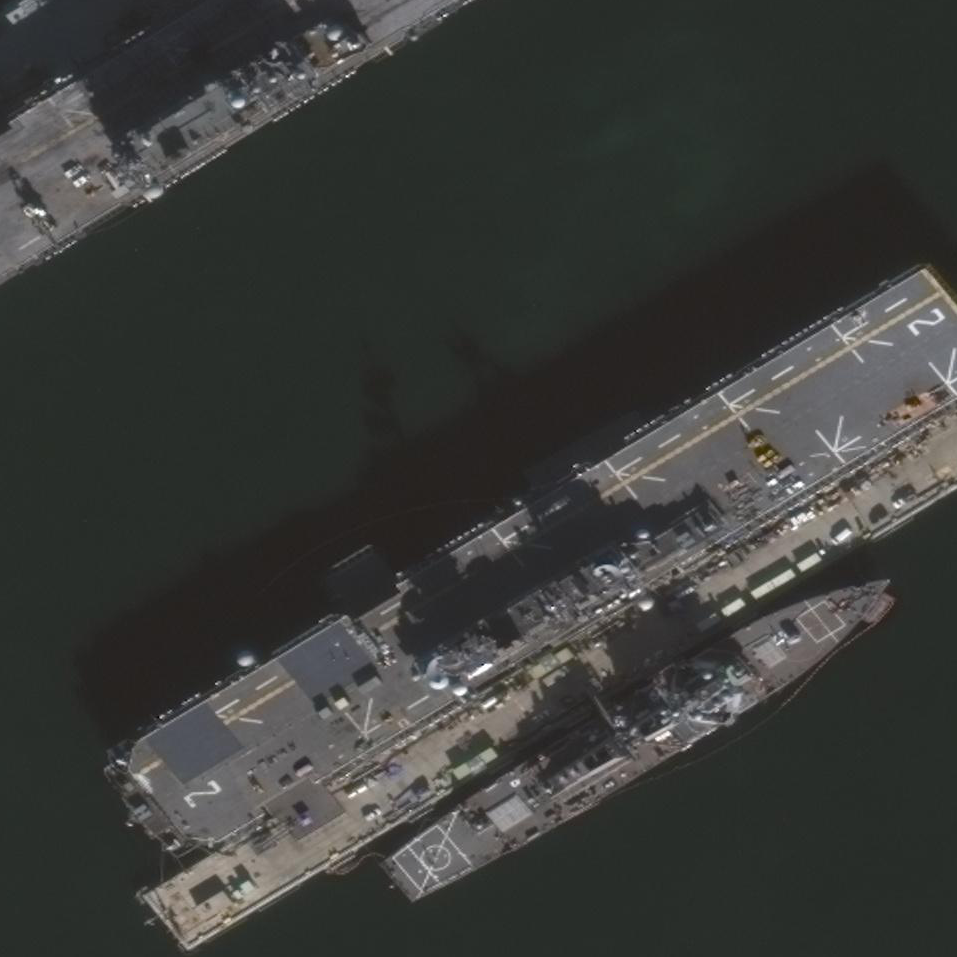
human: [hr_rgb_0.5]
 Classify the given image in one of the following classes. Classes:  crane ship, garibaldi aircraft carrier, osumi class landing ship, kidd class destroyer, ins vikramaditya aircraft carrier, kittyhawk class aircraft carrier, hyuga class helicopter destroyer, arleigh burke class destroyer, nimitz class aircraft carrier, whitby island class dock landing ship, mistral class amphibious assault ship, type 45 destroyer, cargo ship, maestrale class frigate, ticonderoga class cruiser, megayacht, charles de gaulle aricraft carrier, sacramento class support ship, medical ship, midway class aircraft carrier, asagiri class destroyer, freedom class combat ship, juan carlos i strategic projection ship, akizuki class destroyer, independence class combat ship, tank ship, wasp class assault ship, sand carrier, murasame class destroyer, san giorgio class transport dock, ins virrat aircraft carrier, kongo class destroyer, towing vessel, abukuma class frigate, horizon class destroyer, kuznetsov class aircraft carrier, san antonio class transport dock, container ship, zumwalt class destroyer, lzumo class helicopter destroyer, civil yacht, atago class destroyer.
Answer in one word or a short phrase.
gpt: Wasp class assault ship